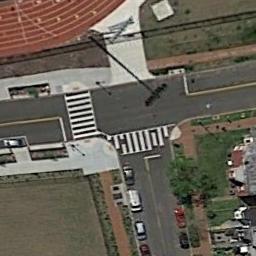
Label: intersection